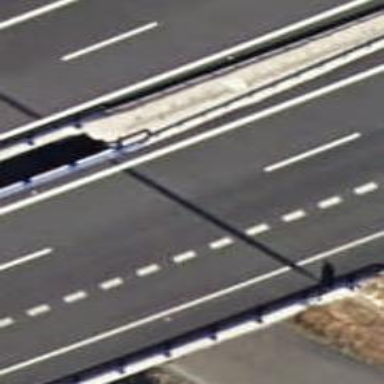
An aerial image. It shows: Motorway junction.